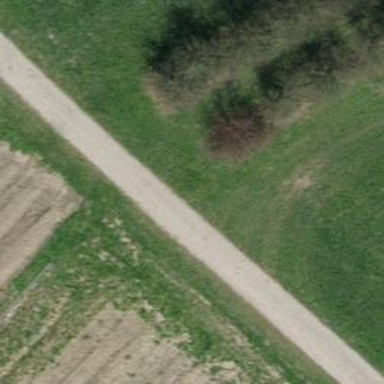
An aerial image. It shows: Unpaved track with grade2 surface.